Question: i have drag and drop ziparchive to my xcode () project,
i have also checked the
'''
"Copy items into destinations group's folder" (if needed)
'''
'''
"Create groups for any added folders"
'''
But i am getting the following errors(see the image attached).
I really dont know how to fix that, whats the problem here?

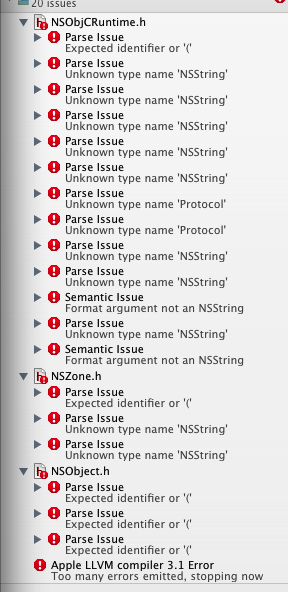
Answer: Have a look at a header that you have written recently. When such errors happen to me it's usually because one of my header files is malformed. Which means that it runs on into other headers that are imported by other classes.